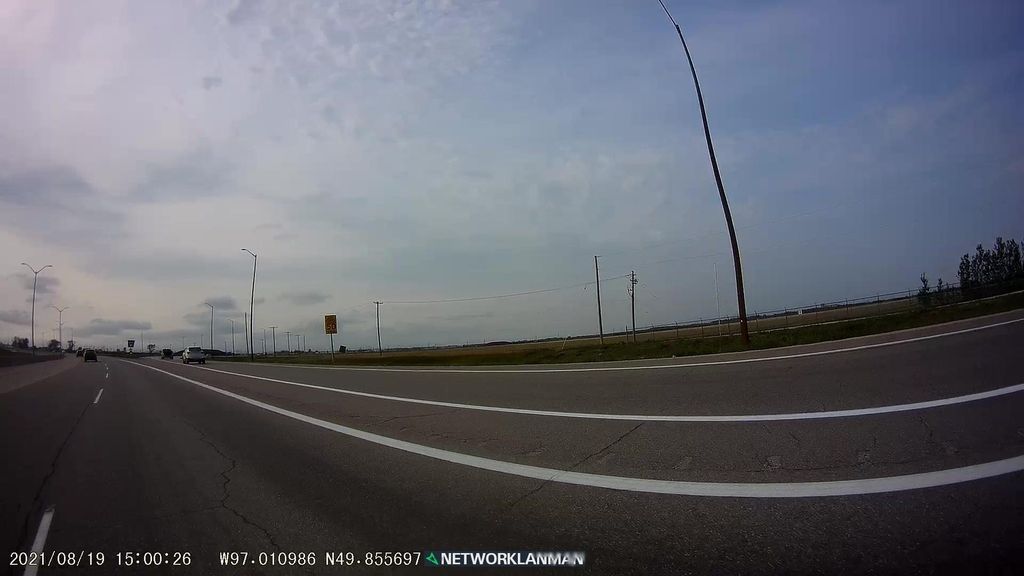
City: winnipeg